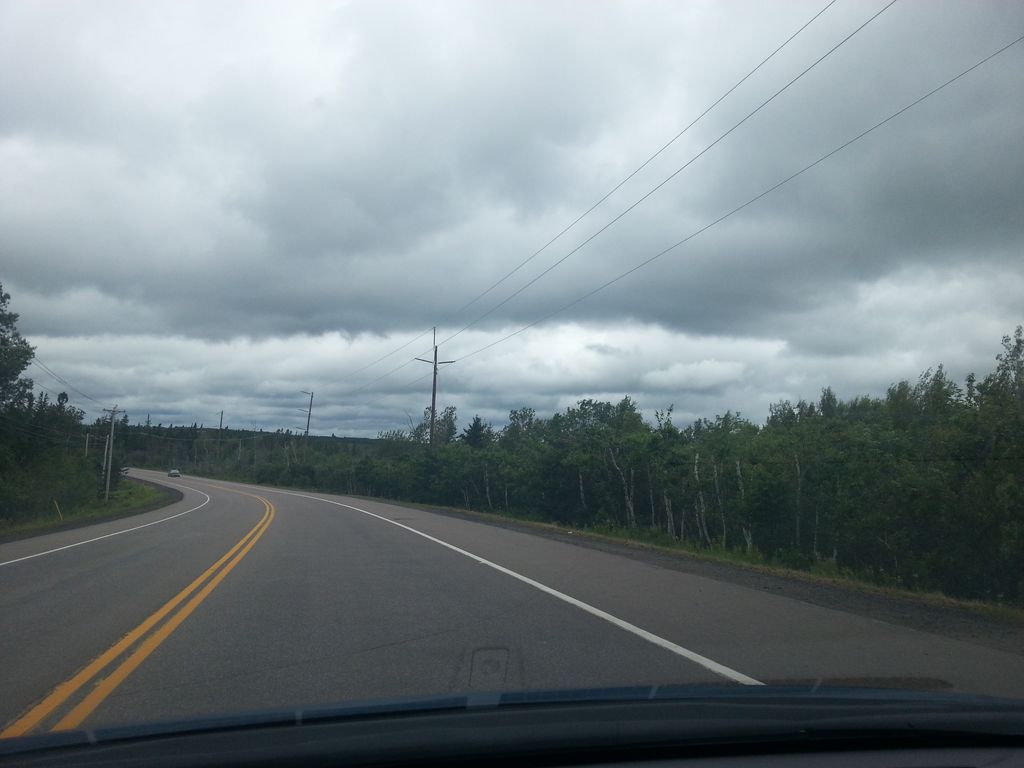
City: charlottetown